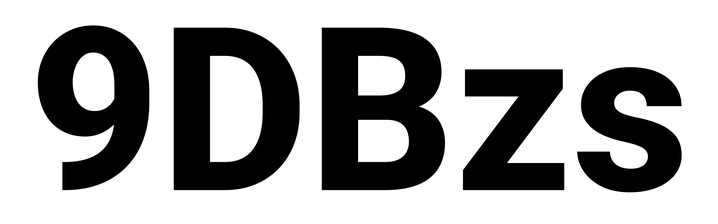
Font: Roboto_ExtraBold